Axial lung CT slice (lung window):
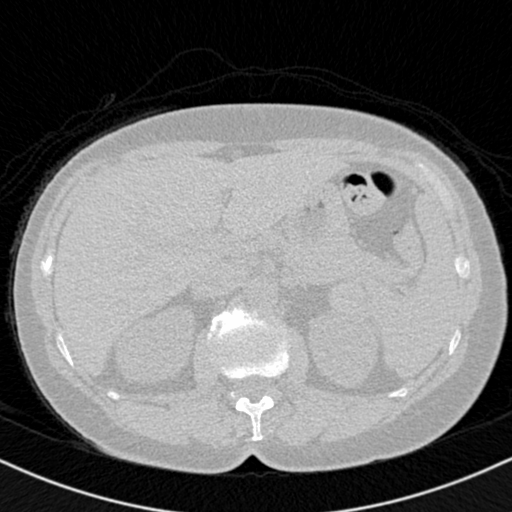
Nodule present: no